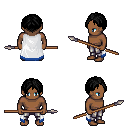
a pixel art fantasy rpg character, male body template, human, dark skin, white trimmed cape, metal pants, black parted hairstyle, spear, four views (front, back, left, right), 2x2 character sprite sheet, small pixel art, hard edges, no anti-aliasing